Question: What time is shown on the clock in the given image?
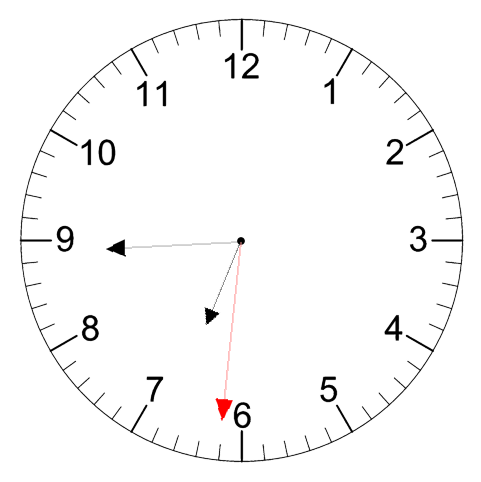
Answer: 06:44:31